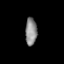
Tissue: prostate
Cell type: T cells
Senescence score: 0.3064
Nuclear area (px): 312
Mean DAPI intensity: 139.26